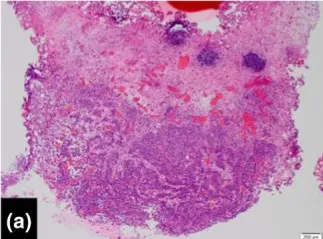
(a) Urothelial carcinoma.
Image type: pathology (h&e)